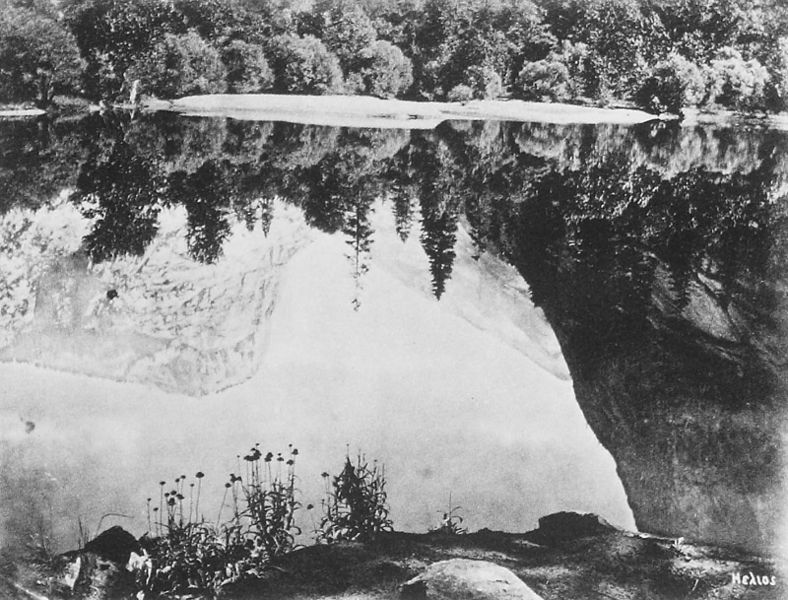
Titel: Helios; Kee-koo-too-yem Lac Miroir, vallee du Yosemite
Künstler: Edward James Muybridge
Institution: Berkeley, University of California, Bancroft Library
Schlagwörter: baum, berg, dunkel, bäume, see, teich, ufer, blumen, hell, schwarz, weiss, blüten, stein, natur, spiegelung, busch, büsche, pflanzen, wald, fels, gebirge, tannen, grass, reflexion, foto, fotografie, photographie, blühen, alpen, tanne, photo, urwald, dicht, gebirgssee, primärwald